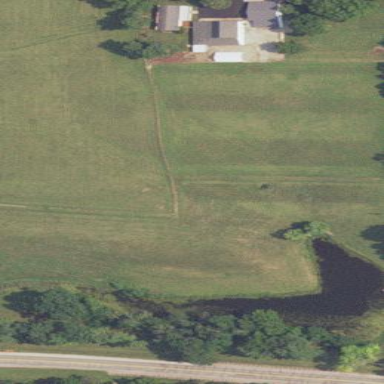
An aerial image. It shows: Pasture area used as meadow.